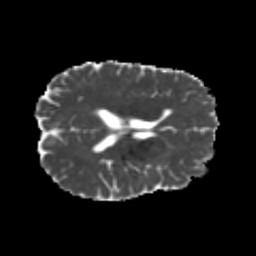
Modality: MD
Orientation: axial
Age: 23
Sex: female
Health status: healthy
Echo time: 0.074 s